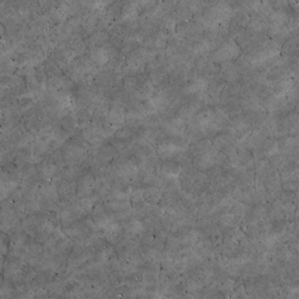
Label: non_frost